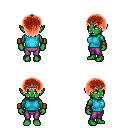
a pixel art fantasy rpg character, female body template, orc, green skin, teal sleeveless shirt, magenta pants, red plain hairstyle, iron tiara, leather bracers, four views (front, back, left, right), 2x2 character sprite sheet, small pixel art, hard edges, no anti-aliasing